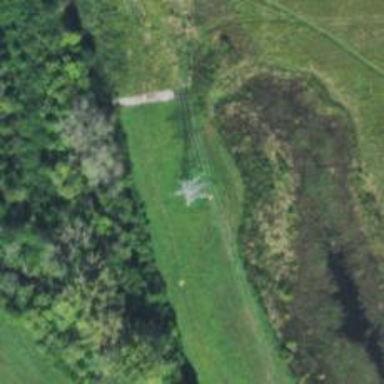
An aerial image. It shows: Lattice structure tower.